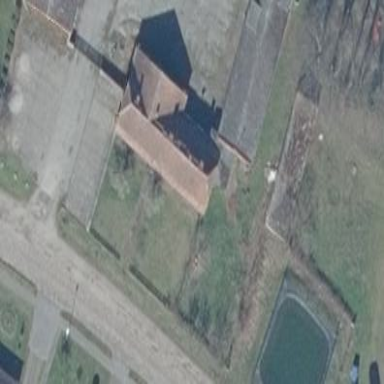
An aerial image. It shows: Building with roof made of roof tiles.